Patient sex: F
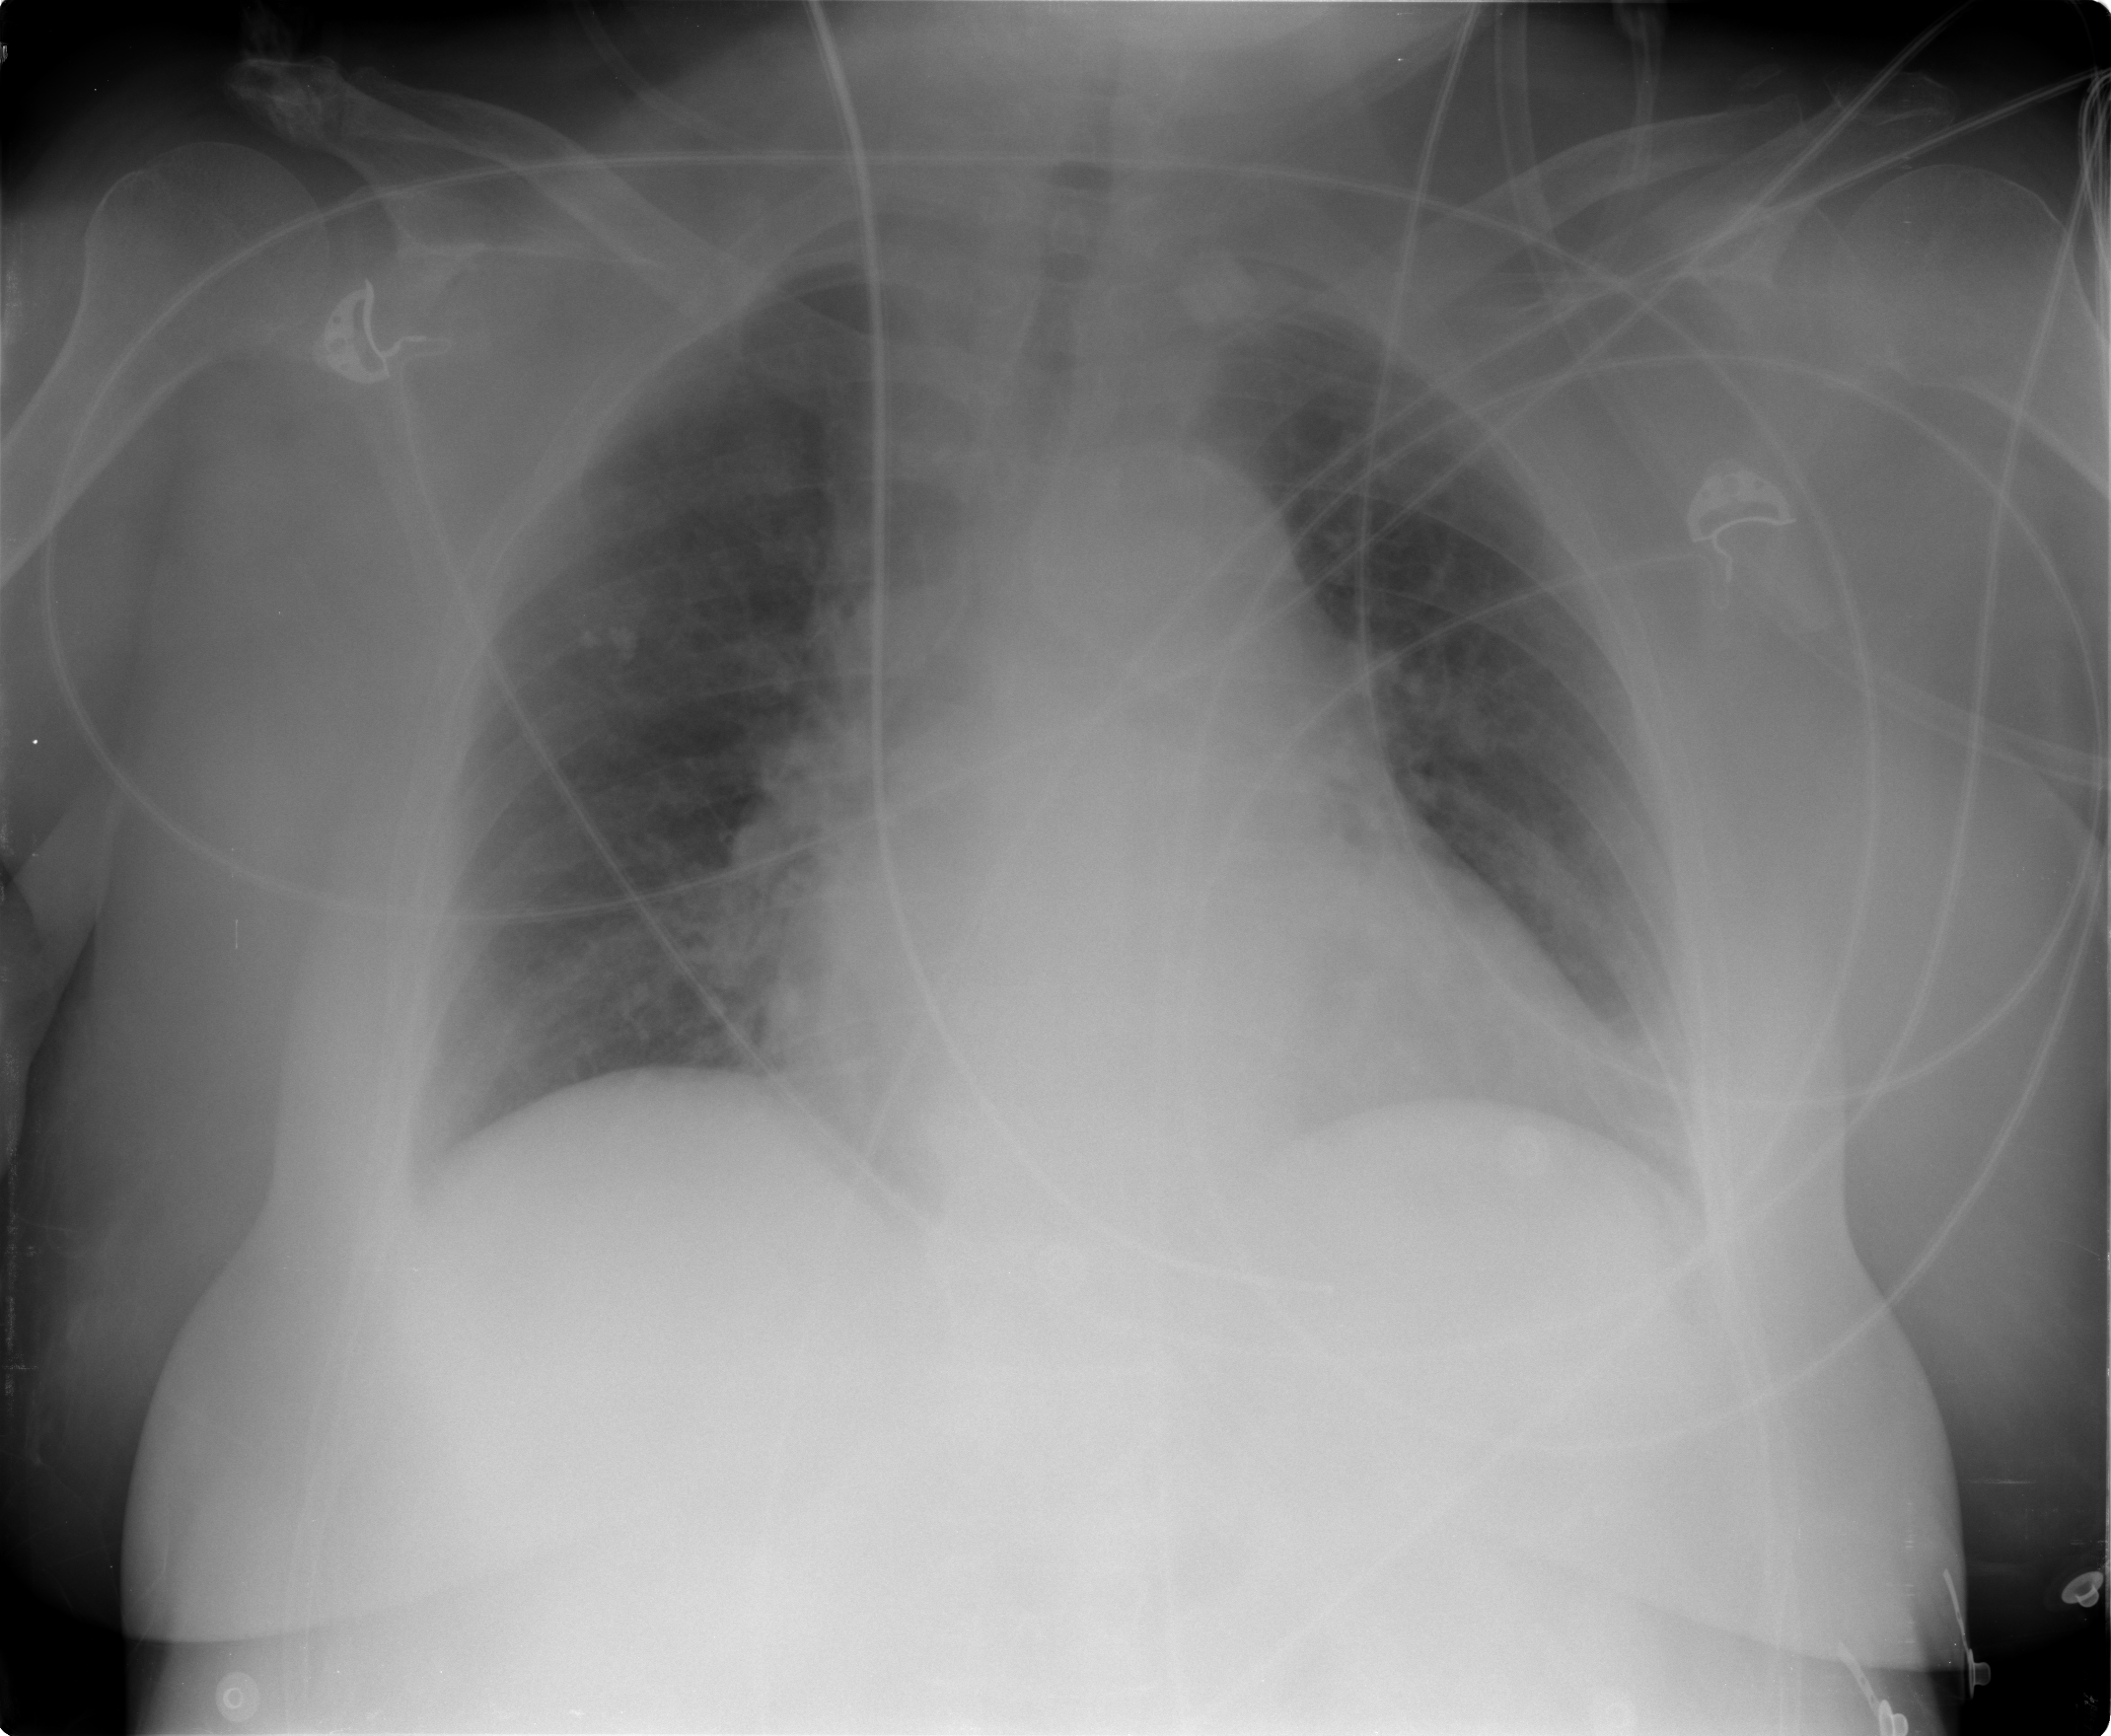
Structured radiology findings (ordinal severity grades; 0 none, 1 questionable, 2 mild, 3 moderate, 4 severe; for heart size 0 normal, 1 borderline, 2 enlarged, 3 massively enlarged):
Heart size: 2
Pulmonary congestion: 0
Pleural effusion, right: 1
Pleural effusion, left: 0
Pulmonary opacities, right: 0
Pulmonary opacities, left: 0
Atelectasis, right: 1
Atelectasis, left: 1